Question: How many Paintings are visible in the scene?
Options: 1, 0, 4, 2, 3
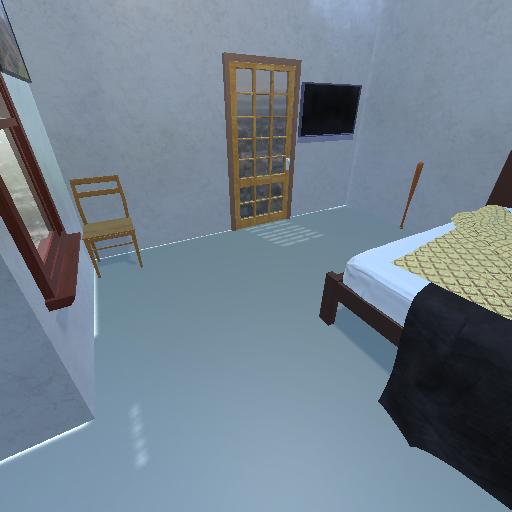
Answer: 1